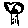
Label: tree